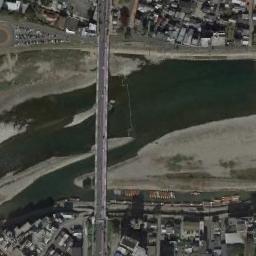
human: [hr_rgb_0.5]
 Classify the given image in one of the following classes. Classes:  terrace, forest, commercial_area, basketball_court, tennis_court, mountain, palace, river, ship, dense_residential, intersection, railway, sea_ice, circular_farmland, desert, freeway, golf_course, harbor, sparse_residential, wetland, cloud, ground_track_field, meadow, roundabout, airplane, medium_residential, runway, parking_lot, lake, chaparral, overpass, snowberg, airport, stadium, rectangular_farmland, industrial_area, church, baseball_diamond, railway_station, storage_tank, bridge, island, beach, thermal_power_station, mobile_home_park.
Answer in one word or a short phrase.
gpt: bridge